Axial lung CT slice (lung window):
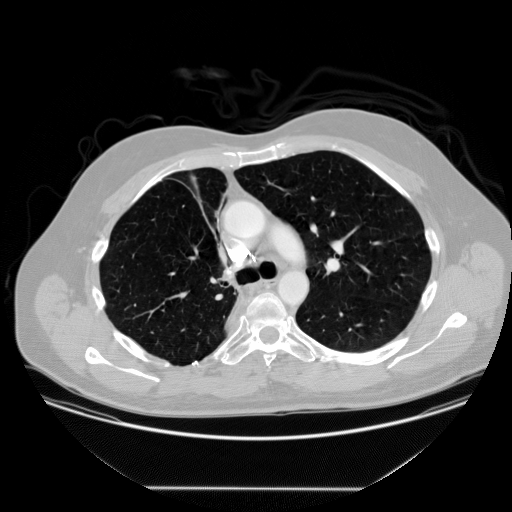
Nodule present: no